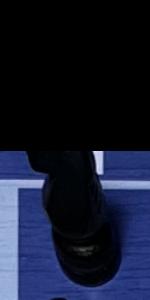
Label: Knight_Black